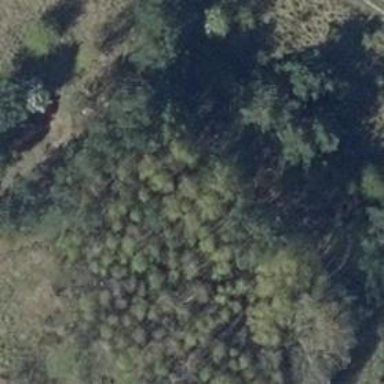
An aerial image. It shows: Forest with mixed types of leaves.